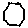
Label: hexagon